Interaction volume radius: 5 \u00c5
Interaction volume height: 35 \u00c5
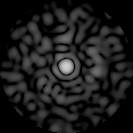
Disorder parameter: 0.8119